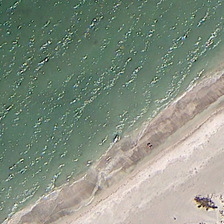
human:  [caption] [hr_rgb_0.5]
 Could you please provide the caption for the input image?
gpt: yellow beach is near a piece of green ocean .

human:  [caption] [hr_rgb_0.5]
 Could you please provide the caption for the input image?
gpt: yellow beach is near a piece of green ocean .

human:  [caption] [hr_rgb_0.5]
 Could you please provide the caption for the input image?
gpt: yellow beach is near a piece of green ocean .

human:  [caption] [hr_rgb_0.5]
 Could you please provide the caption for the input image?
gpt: yellow beach is near a piece of green ocean .

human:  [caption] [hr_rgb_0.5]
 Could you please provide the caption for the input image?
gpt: yellow beach is near a piece of green ocean .